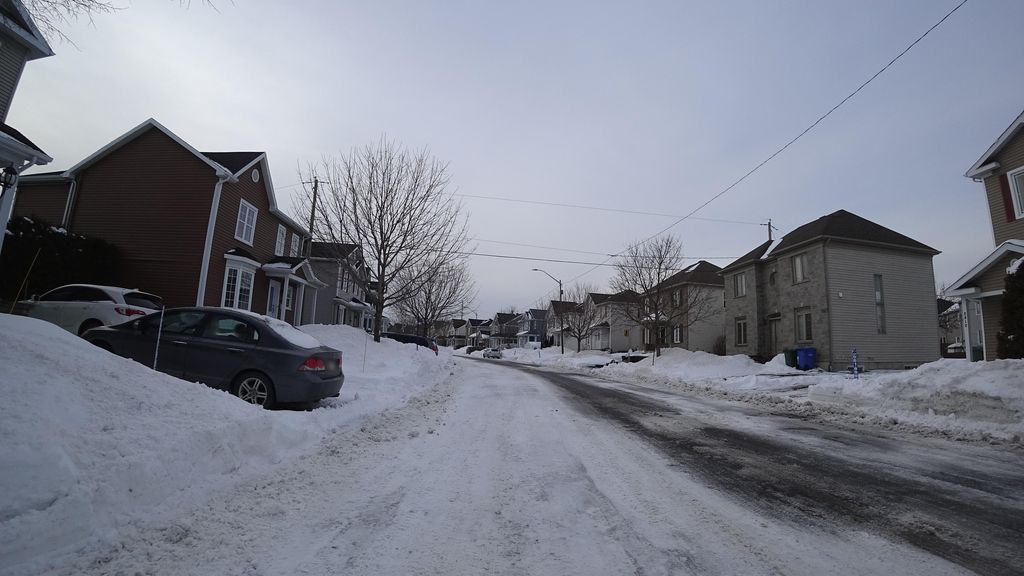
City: quebec_city